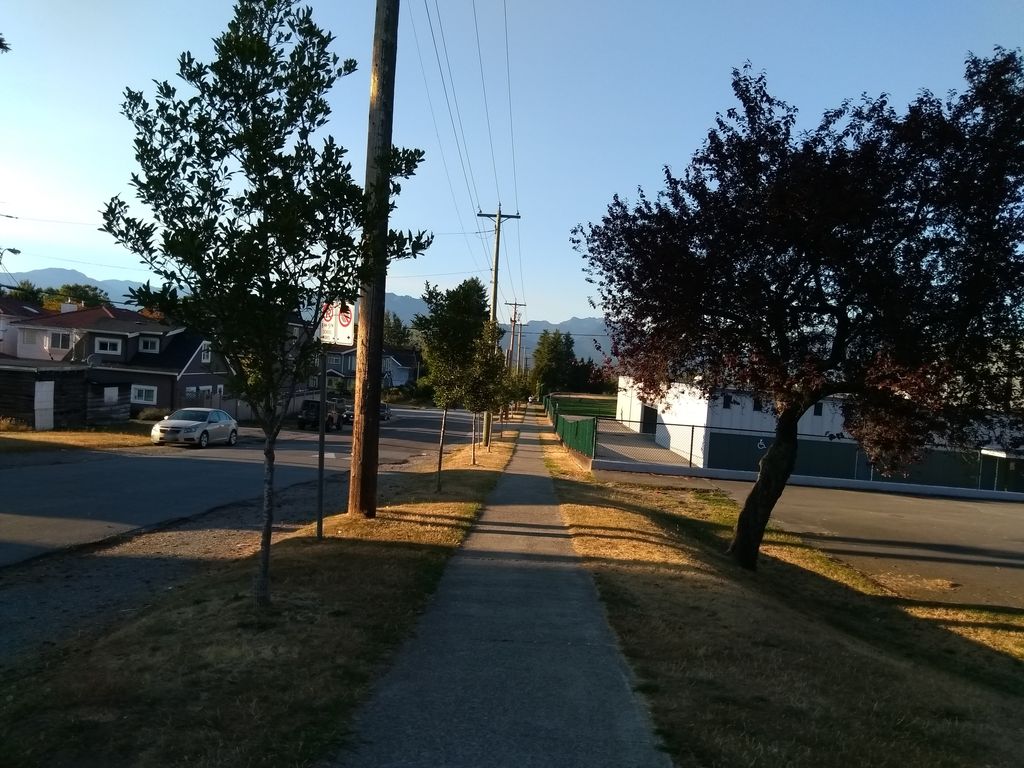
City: vancouver